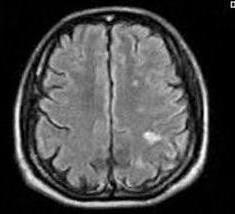
Label: notumor